Aerial crown-view tile of a tropical tree (Barro Colorado Island, Panama), acquired 20240918:
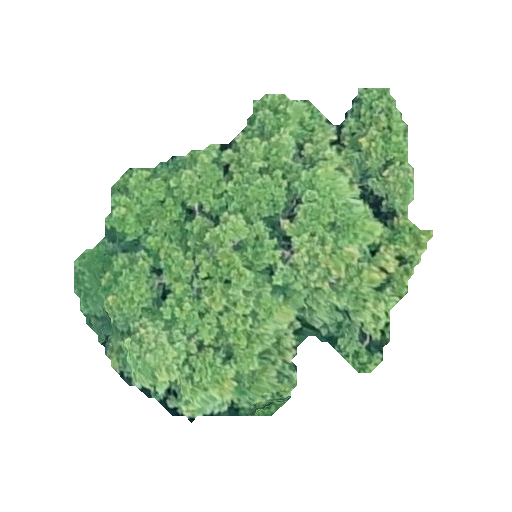
Species: Simarouba amara
GBIF accepted scientific name: Simarouba amara
Crown area: 123.538 m²